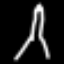
Label: The Eiffel Tower